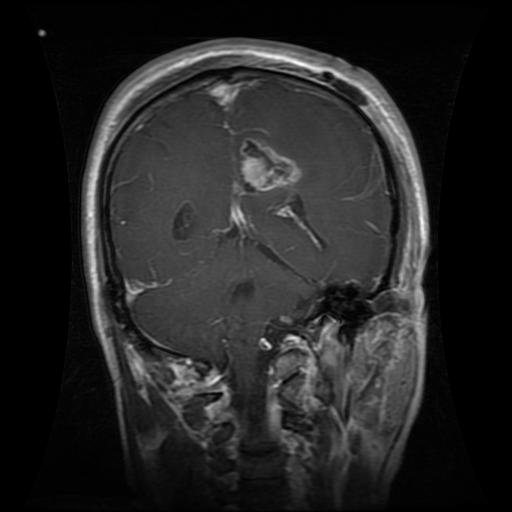
Label: glioma